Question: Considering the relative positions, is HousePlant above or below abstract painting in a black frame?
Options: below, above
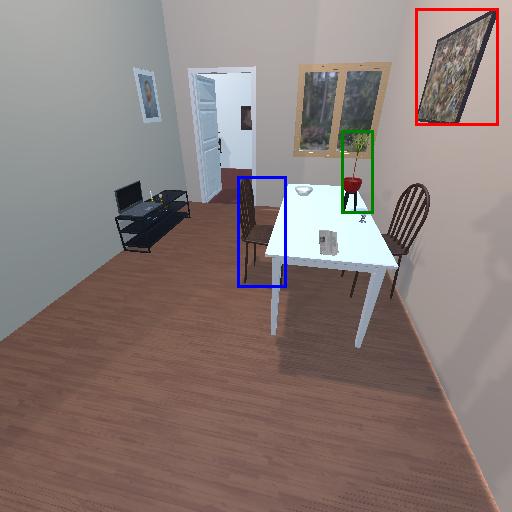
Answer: below